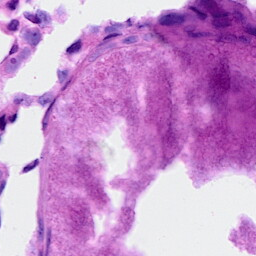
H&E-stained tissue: Breast